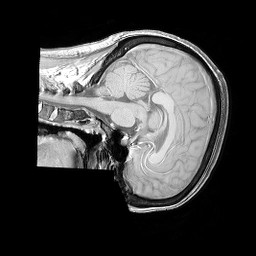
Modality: T1w
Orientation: sagittal
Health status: ill
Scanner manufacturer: philips
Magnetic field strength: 3 T
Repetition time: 0.3787 s
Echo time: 0.002908 s